Question: I'm trying to create a label decorator to add an icon to the top left of my file icons. I see that the little red X can be drawn off of the edge of the icon, but my radiation symbol is cut off at the edge.

l
'''
@Override
public Image decorateImage(Image image, Object element) {
Image failureImg = Activator.imageDescriptorFromPlugin(IMAGE PATH).createImage();
GC gc = new GC(image);
gc.drawImage(failureImg, 0, 0, failureImg.getImageData().width, failureImg.getImageData().height,
0, 0, 11, 11);
gc.dispose();
return image;
}
'''
Any ideas on how to draw outside of the bounds of the file icon?
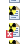
Answer: It is easier to use a lightweight label decorator (implement 'ILightweightLabelDecorator' and specify 'lightweight="true"' in the extension point).
You can then add the decoration image with:
'''
@Override
public void decorate(final Object element, final IDecoration decoration)
{
ImageDescriptor imageDescriptor = Activator.imageDescriptorFromPlugin(IMAGE PATH);
decoration.addOverlay(imageDescriptor, IDecoration.TOP_LEFT);
}
'''
Since lightweight decorators are run in a background thread they also make the UI more responsive.
Note: Your code is creating 'Image' objects and not arranging for them to be disposed - this leaks resource handles. The lightweight decorator does not have this issue.